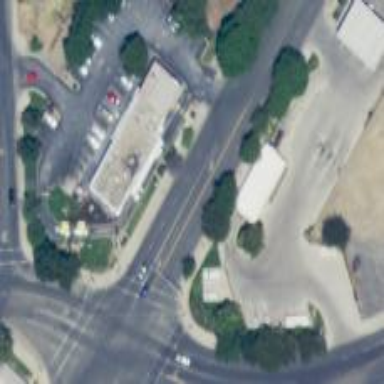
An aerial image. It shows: Commercial area featuring car wash.